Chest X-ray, AP view. Patient: 46 years old, sex F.
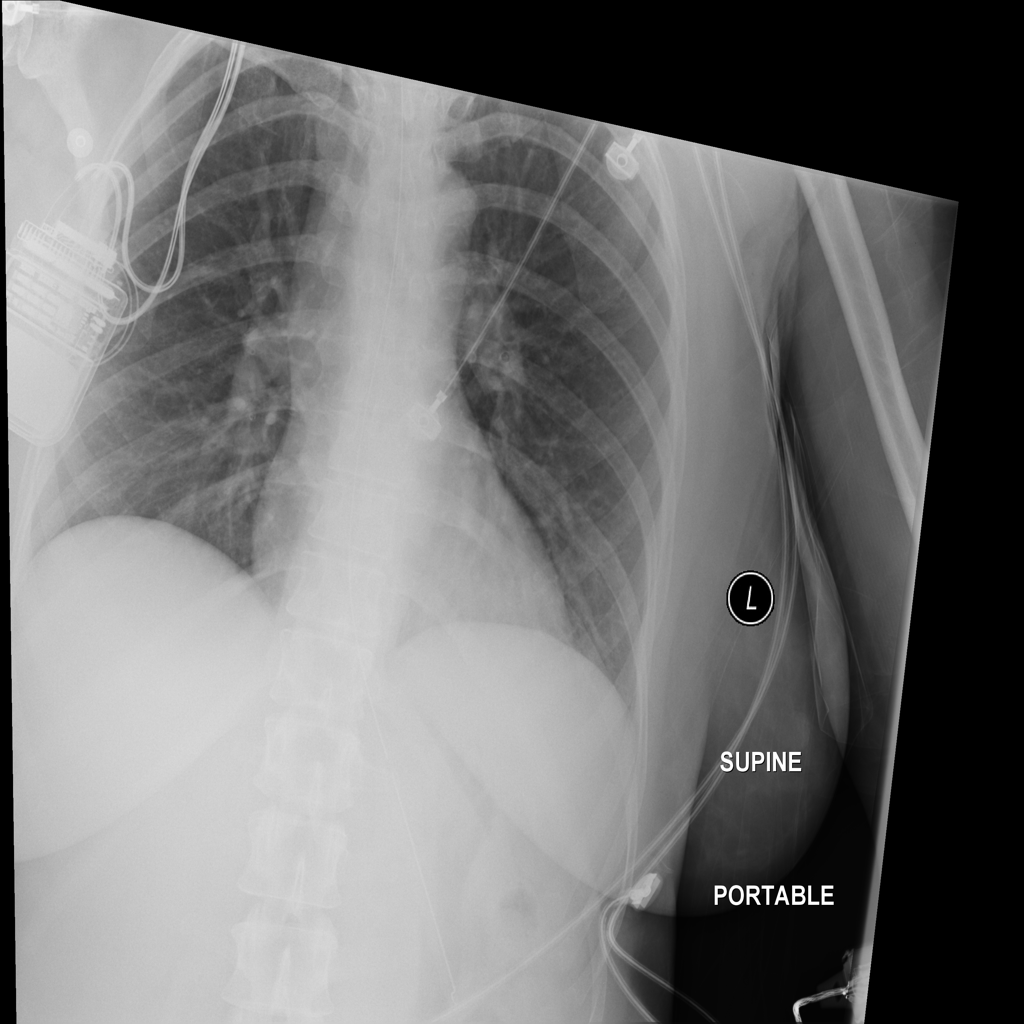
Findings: No Finding